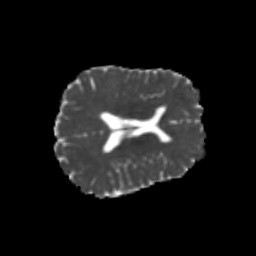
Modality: MD
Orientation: axial
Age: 24
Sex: female
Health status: healthy
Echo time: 0.074 s